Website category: sports
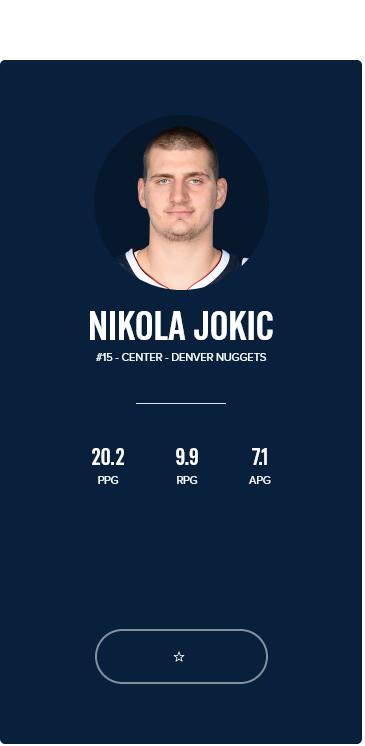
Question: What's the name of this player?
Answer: NIKOLA JOKIC

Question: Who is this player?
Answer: NIKOLA JOKIC

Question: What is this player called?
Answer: NIKOLA JOKIC

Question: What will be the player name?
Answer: NIKOLA JOKIC

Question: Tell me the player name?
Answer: NIKOLA JOKIC

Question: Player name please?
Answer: NIKOLA JOKIC

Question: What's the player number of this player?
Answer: #15

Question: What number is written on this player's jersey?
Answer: #15

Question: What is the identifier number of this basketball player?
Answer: #15

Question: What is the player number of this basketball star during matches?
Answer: #15

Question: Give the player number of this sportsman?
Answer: #15

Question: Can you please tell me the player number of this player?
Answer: #15

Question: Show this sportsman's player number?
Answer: #15

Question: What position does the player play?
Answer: CENTER

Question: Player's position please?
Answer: CENTER

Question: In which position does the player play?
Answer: CENTER

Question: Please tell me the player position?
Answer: CENTER

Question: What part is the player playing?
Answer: CENTER

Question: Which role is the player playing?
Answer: CENTER

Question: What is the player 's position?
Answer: CENTER

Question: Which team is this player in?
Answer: DENVER NUGGETS

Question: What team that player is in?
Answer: DENVER NUGGETS

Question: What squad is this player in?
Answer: DENVER NUGGETS

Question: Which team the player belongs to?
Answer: DENVER NUGGETS

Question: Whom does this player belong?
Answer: DENVER NUGGETS

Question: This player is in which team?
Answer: DENVER NUGGETS

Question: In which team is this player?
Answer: DENVER NUGGETS

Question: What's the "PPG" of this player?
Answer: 20.2

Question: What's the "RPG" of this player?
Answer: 9.9

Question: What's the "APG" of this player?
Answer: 7.1

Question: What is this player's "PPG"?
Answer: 20.2

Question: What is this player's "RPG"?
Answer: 9.9

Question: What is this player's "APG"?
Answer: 7.1

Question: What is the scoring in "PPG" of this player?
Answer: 20.2

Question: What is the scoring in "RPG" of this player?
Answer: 9.9

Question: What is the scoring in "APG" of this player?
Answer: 7.1

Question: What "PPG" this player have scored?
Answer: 20.2

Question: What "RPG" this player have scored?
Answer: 9.9

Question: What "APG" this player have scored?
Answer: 7.1

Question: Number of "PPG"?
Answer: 20.2

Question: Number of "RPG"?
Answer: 9.9

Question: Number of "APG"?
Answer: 7.1

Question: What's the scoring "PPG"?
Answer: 20.2

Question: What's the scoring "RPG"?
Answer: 9.9

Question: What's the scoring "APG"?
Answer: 7.1